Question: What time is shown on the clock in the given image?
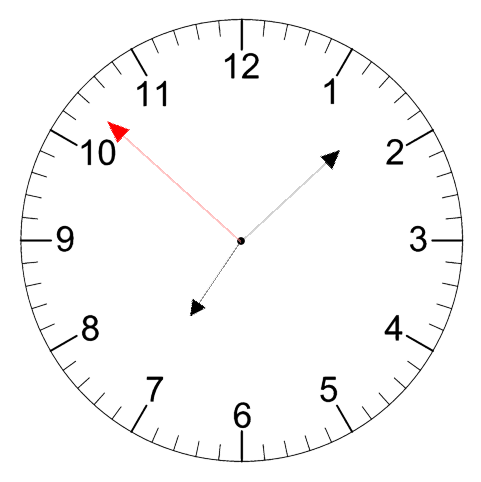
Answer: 07:07:52